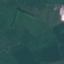
Land use / land cover: Pasture